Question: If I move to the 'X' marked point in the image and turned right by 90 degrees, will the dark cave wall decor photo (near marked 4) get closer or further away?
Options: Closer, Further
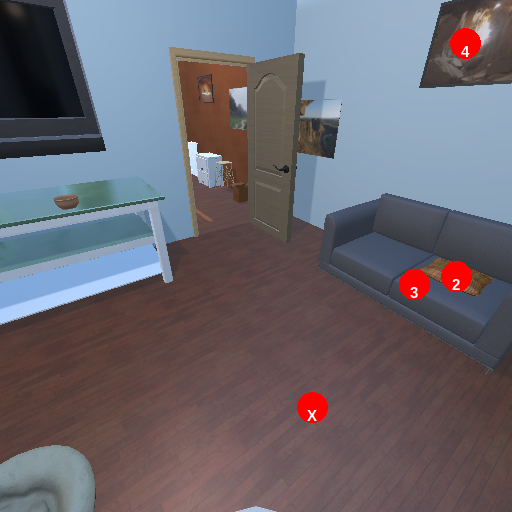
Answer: Closer